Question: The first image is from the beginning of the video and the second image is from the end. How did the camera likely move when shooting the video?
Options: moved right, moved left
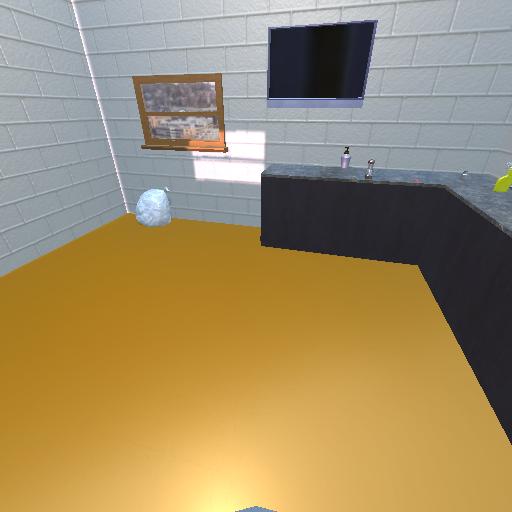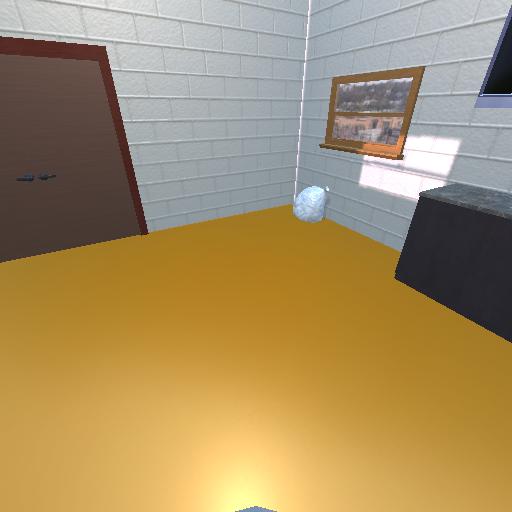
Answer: moved right